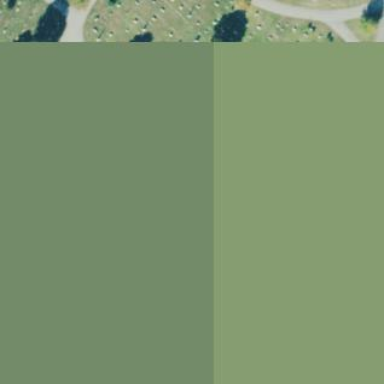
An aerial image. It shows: Sector in the cemetery.